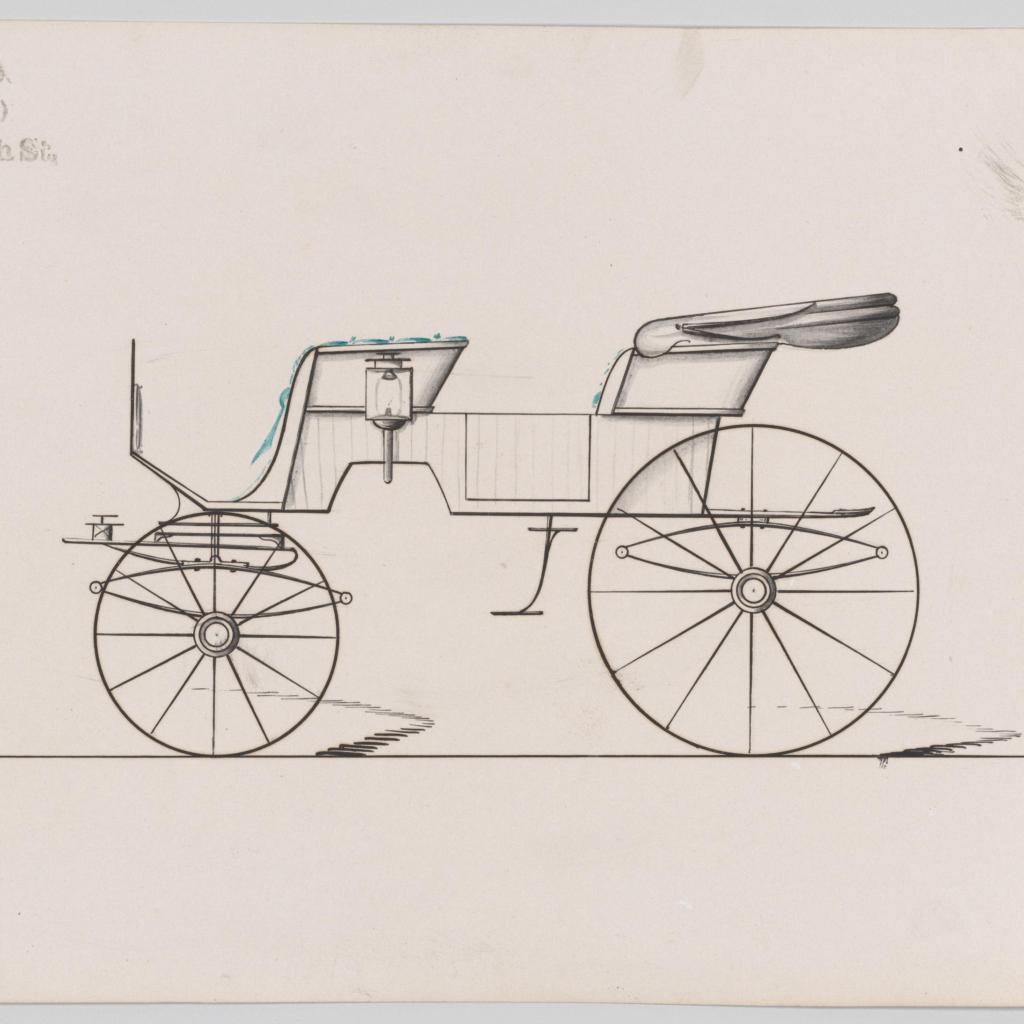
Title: Design for 2 seat Phaeton, no. 3274a
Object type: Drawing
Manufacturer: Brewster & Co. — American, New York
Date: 1876
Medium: Pen and black ink, watercolor and gouache
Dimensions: sheet: 5 13/16 x 9 in. (14.8 x 22.9 cm)
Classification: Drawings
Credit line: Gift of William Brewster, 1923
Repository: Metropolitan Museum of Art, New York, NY